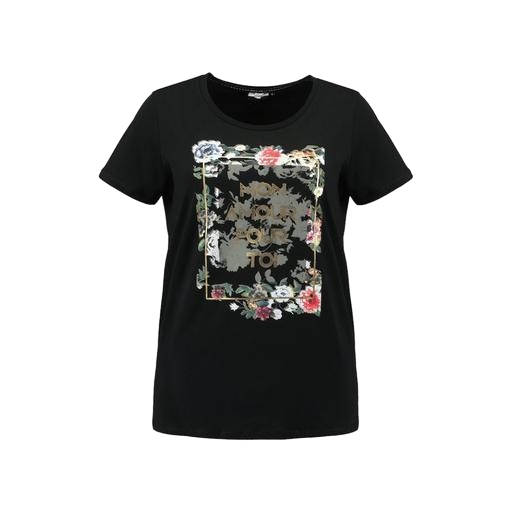
black plus size printed t-shirt only macy, black t-shirt floral print, black flower-print tee, white background